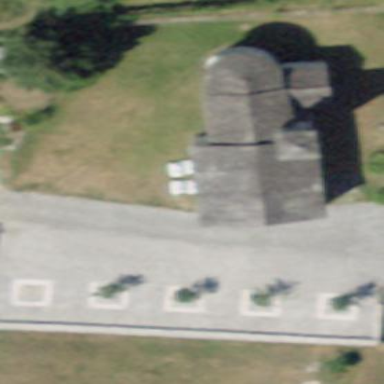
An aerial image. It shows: Building that serves as place of worship.